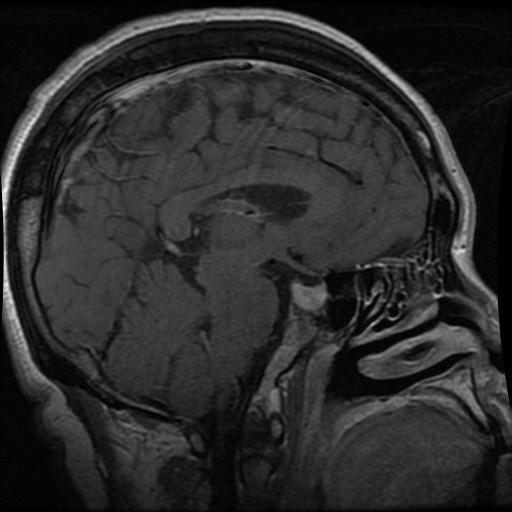
Label: pituitary